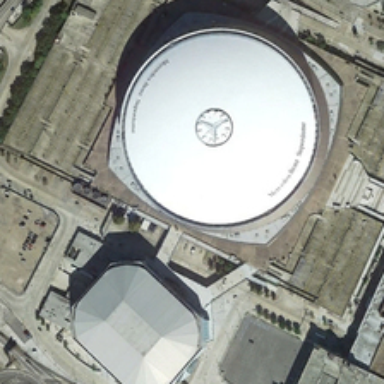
Several parking lots are near a circle white building .